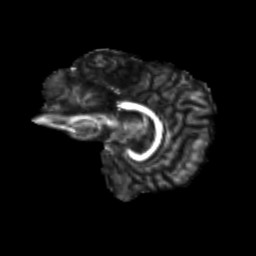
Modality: FA
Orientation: sagittal
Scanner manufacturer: siemens
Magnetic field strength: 3 T
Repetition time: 9.2 s
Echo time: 0.084 s